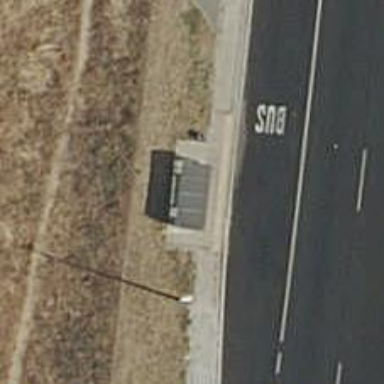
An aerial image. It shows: Bus stop with shelter. It is platform for public transport.